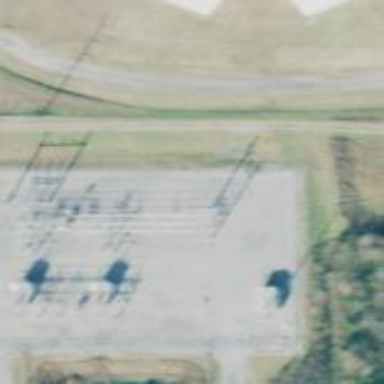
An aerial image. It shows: Distribution level power substation enclosed by fence.